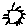
Label: sun